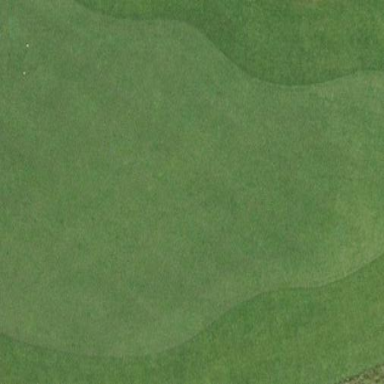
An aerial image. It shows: Golf fairway surrounded by grass.